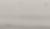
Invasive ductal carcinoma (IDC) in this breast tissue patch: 0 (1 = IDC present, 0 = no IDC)